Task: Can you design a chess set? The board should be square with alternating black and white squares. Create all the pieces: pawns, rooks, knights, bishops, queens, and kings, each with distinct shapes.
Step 2885:
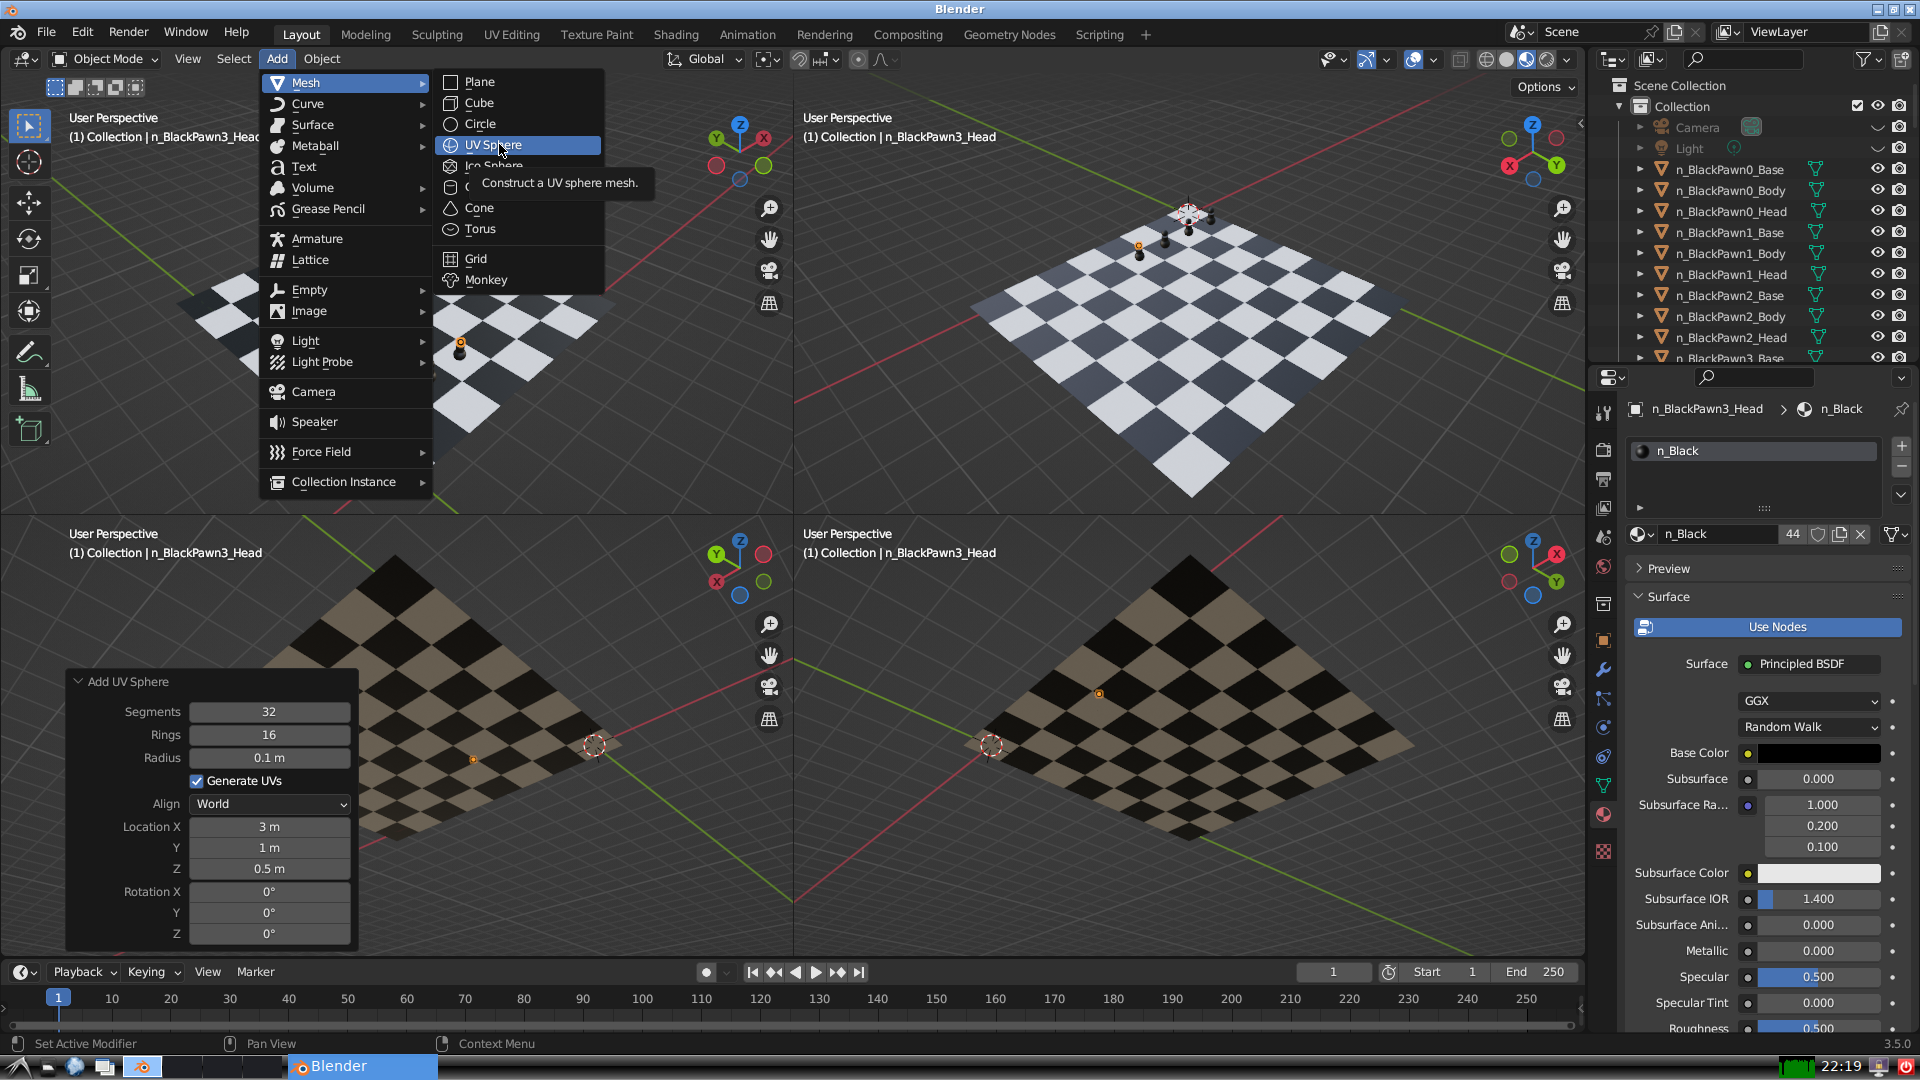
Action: click: no